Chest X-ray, AP view. Patient: 42 years old, sex F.
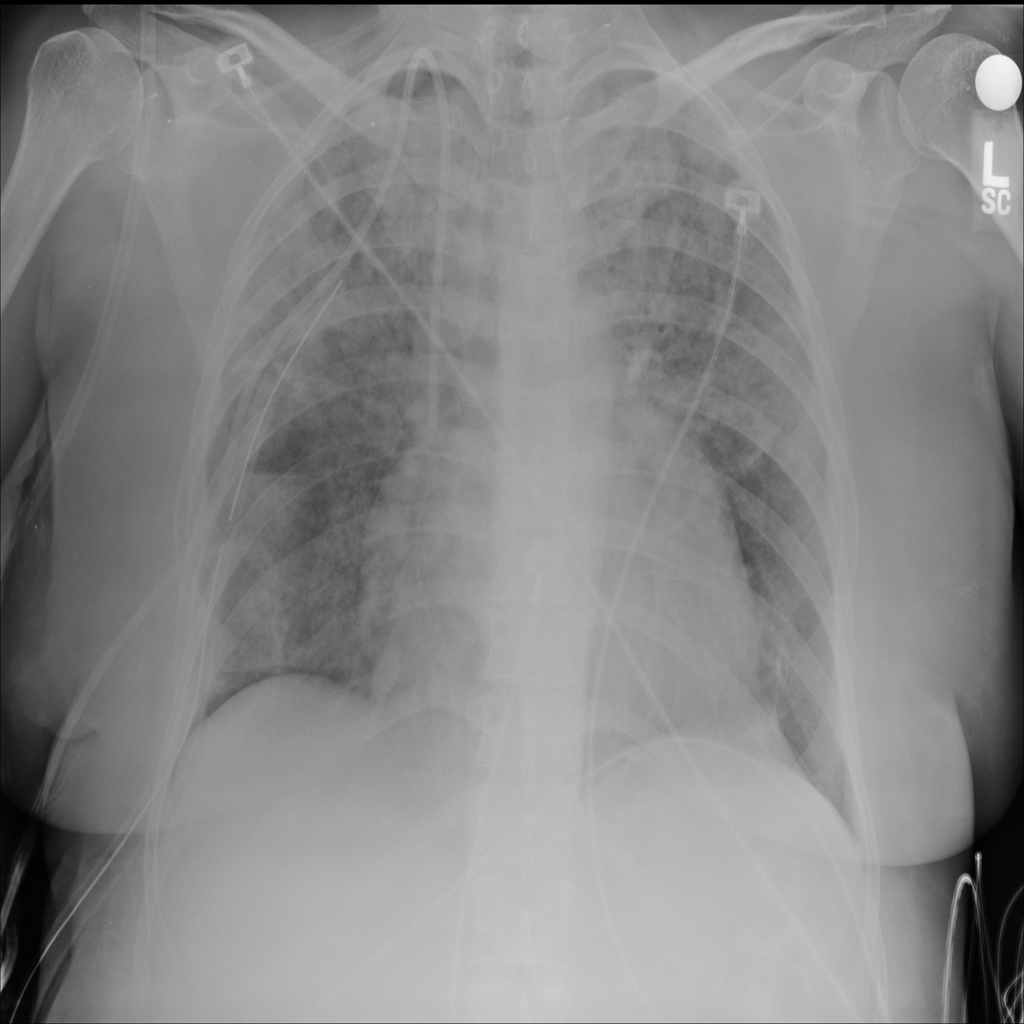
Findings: Pneumothorax